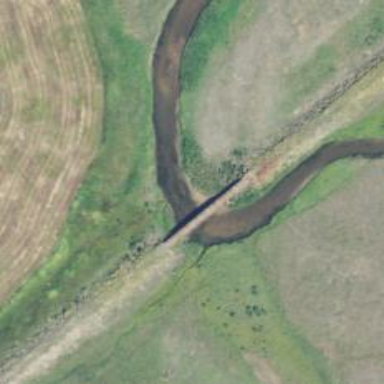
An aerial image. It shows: Abandoned standard gauge railway bridge.